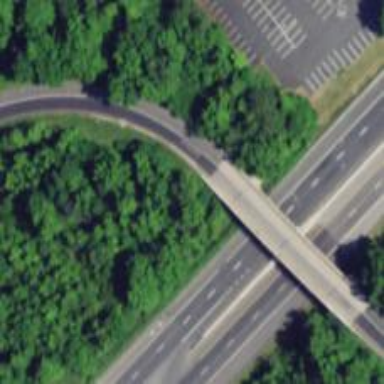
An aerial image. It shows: Trunk_link highway on bridge.